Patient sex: M
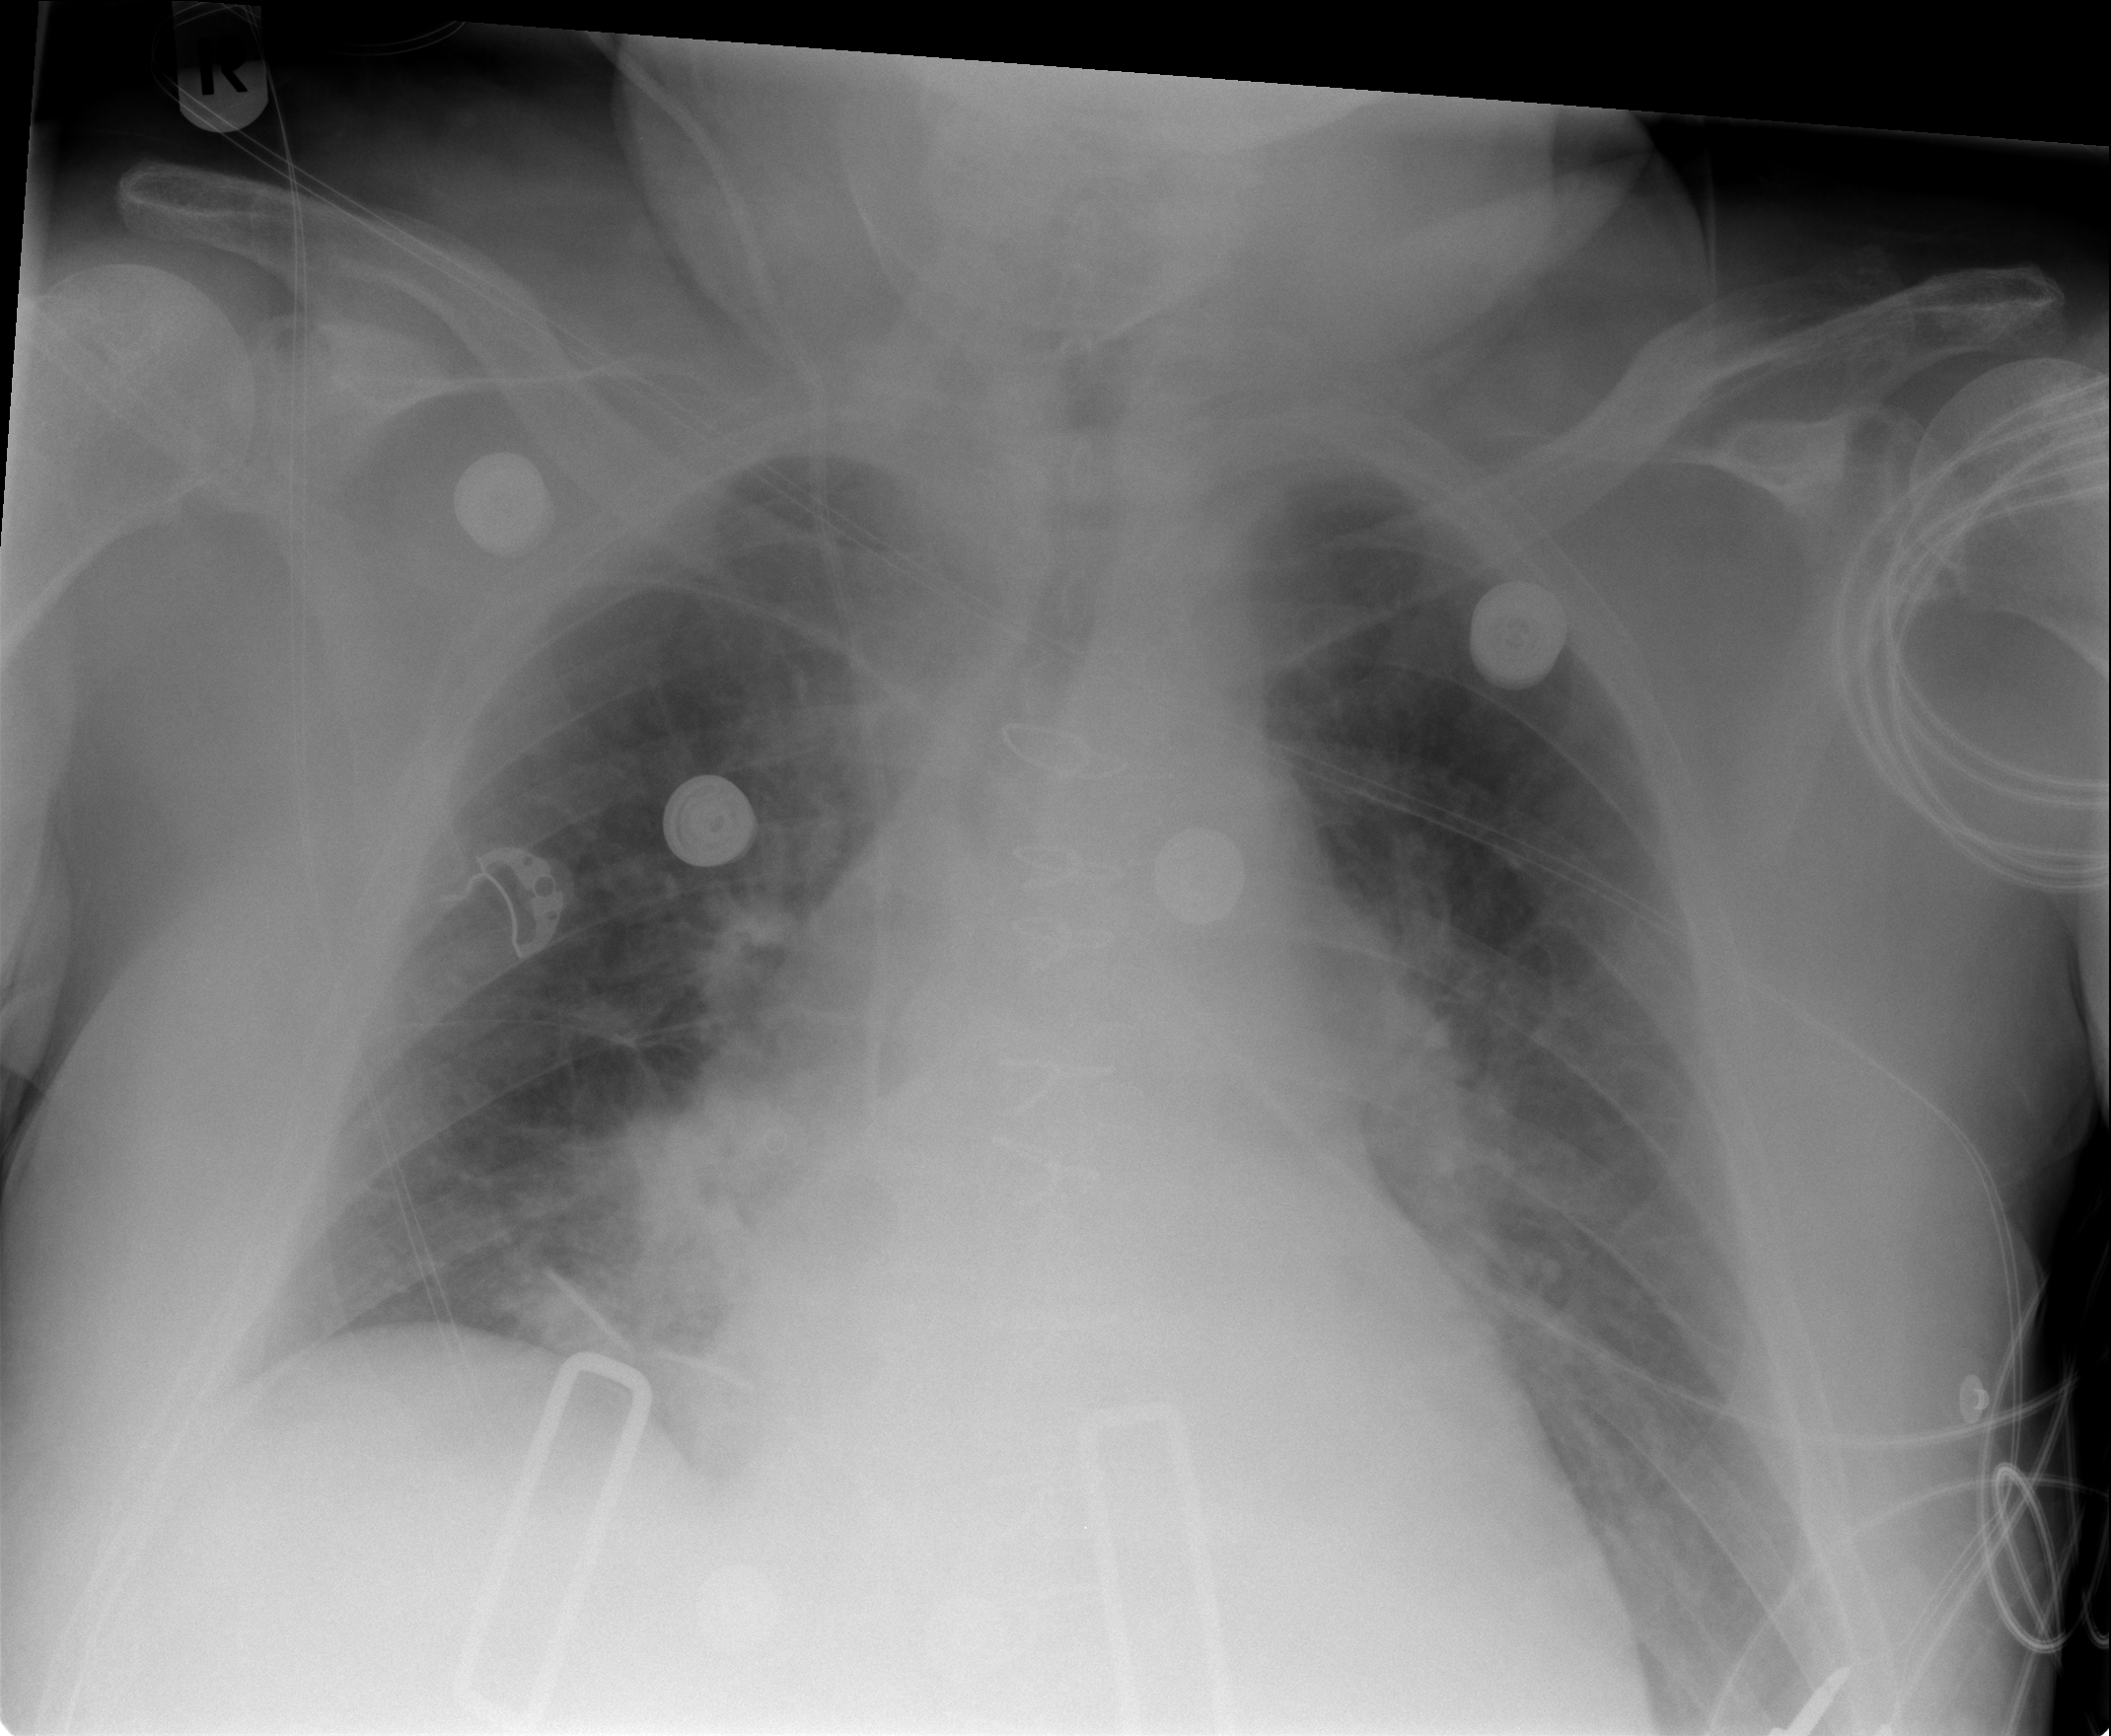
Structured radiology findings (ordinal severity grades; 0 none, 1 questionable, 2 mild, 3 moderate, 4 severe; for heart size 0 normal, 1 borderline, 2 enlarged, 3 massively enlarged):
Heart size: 2
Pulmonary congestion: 2
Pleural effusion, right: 0
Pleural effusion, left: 0
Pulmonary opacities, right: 0
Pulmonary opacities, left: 0
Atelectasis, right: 2
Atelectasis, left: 0